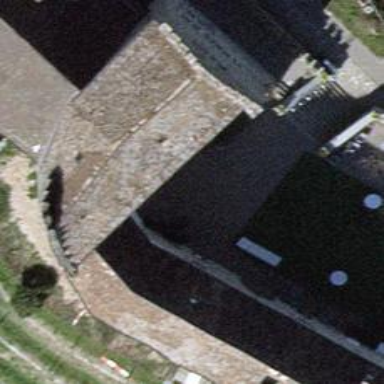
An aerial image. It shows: Stately castle of historical significance.